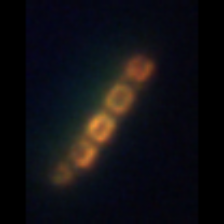
Taxon: Chaetoceros
Group: Diatoms